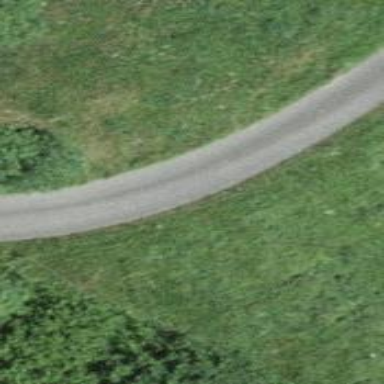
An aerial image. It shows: Well-maintained track road of grade 1.